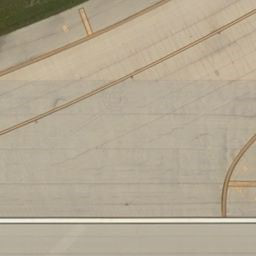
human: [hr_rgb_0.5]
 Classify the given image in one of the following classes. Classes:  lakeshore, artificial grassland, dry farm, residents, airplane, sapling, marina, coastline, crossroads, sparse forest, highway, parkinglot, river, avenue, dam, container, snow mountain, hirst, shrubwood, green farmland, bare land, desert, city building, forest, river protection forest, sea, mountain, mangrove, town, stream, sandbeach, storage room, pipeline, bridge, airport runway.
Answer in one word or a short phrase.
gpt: airport runway